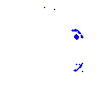
Particle: electron